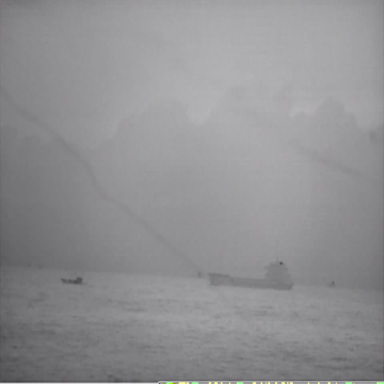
There is a bulk_carrier in the infrared image.